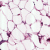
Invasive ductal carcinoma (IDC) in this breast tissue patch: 0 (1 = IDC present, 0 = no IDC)